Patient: sex M, age 73
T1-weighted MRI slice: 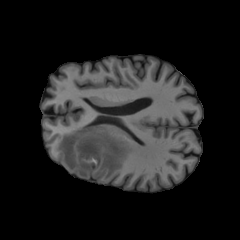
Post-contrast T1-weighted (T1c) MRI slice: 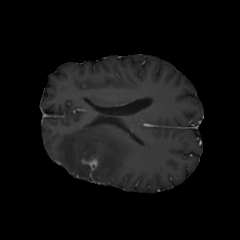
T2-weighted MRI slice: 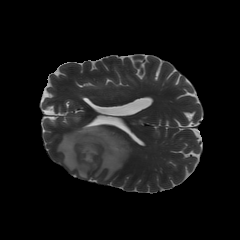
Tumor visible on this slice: yes
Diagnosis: Glioblastoma, IDH-wildtype
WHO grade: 4